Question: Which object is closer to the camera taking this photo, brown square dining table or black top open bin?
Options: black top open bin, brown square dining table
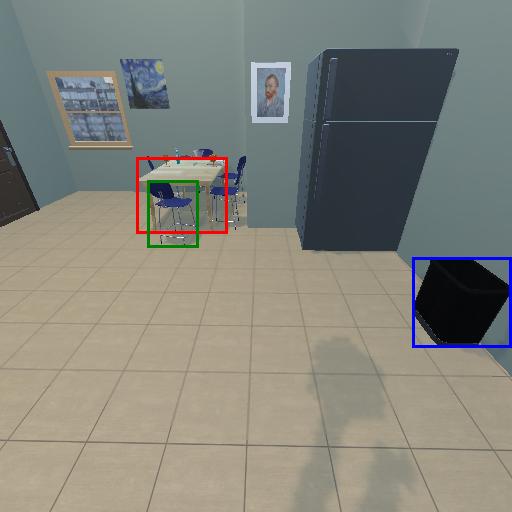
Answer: black top open bin